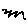
Label: zigzag